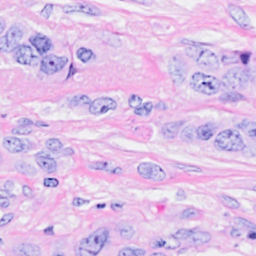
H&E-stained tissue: Breast